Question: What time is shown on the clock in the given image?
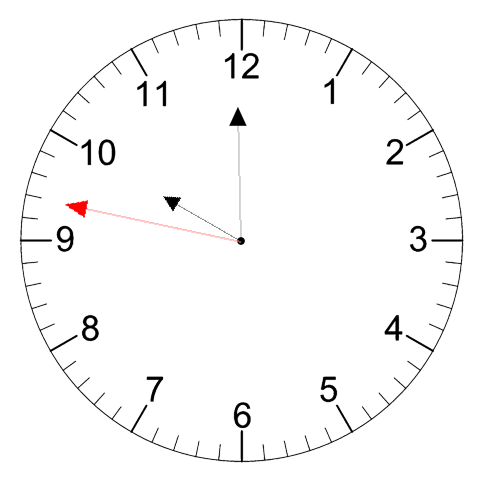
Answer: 09:59:47